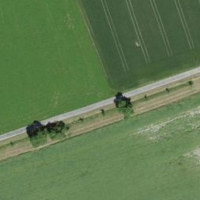
EUNIS habitat code: 52
Species observed at this site:
Castanea sativa